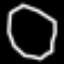
Label: octagon